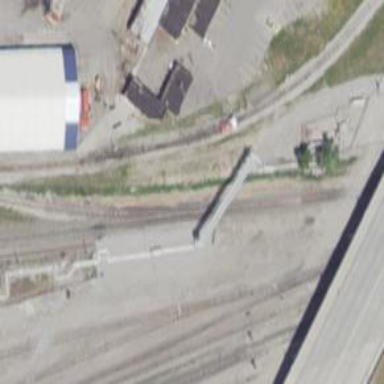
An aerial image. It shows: Rail spur service.